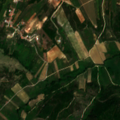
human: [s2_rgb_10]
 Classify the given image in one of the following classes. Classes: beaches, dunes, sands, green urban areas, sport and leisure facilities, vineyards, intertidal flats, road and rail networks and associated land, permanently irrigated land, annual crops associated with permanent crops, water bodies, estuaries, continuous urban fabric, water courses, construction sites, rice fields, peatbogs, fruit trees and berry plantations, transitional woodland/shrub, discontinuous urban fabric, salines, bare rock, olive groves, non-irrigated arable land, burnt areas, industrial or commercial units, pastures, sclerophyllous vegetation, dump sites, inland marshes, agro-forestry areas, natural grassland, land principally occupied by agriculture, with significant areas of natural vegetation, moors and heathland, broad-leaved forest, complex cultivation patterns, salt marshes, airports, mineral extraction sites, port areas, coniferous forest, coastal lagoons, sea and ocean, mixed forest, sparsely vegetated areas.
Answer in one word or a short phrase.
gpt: non-irrigated arable land, vineyards, annual crops associated with permanent crops, complex cultivation patterns, land principally occupied by agriculture, with significant areas of natural vegetation, moors and heathland, transitional woodland/shrub